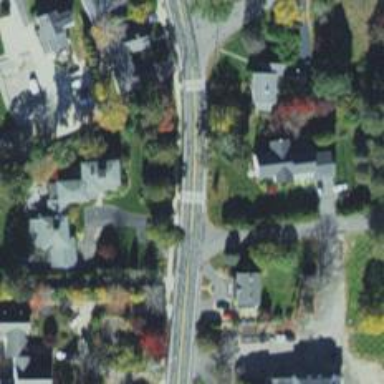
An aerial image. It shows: Marked road crossing.